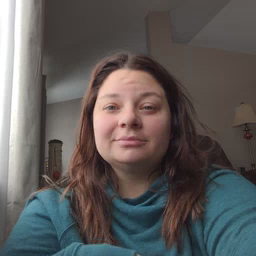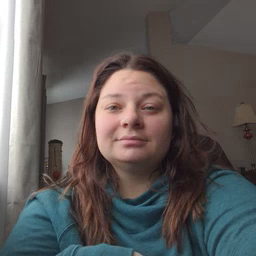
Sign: for